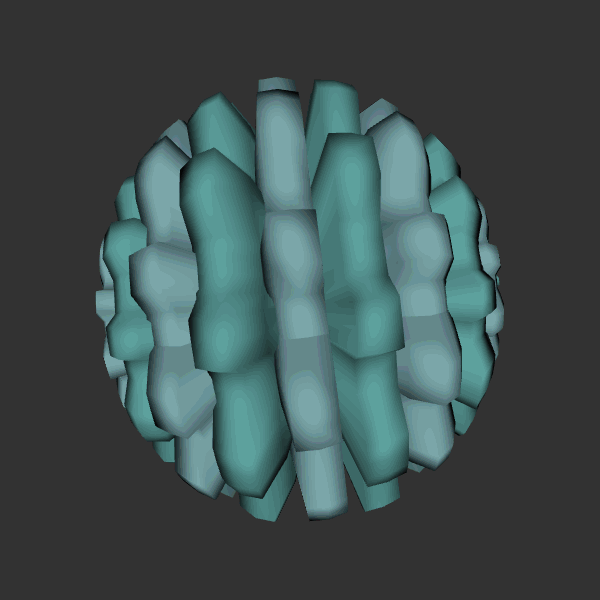
Background: dark